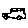
Label: car